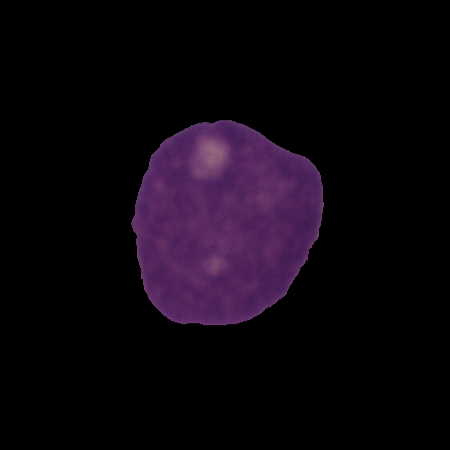
Label: cancer